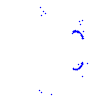
Particle: proton